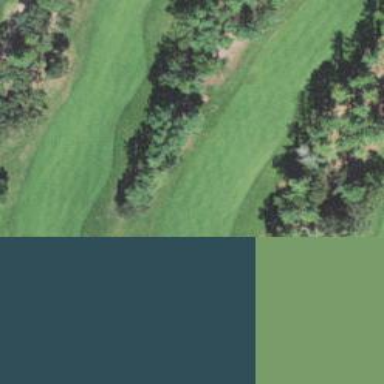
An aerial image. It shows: Golf hole.